Question: I am a programmer but quit bad on math.. I recently read an article which mentioned frequency-domain entropy,he calculated that thing from a FFT power spectrum but didn't tell me how to do that. I cannot find enough information online to understand what it is . I'm appreciate for any helps..
Here is part of article:

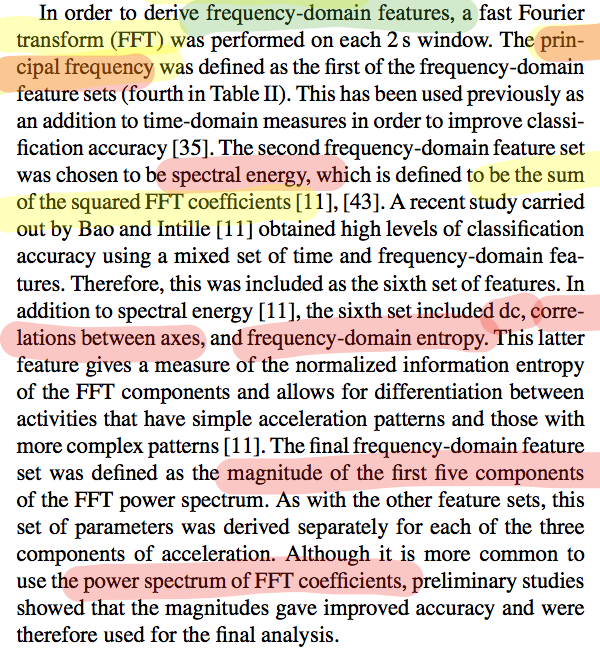
Answer: Frequency domain entropy, also known as a (Power) Spectral Entropy calculation is done in following steps:
1. Calculate the FFT of your signal.
2. Calculate the PSD of your signal by simply squaring the amplitude spectrum and scaling it by number of frequency bins.

1. Normalize the calculated PSD by dividing it by a total sum.

1. Calculate the Power Spectral Entropy using a standard formula for entropy calculation: